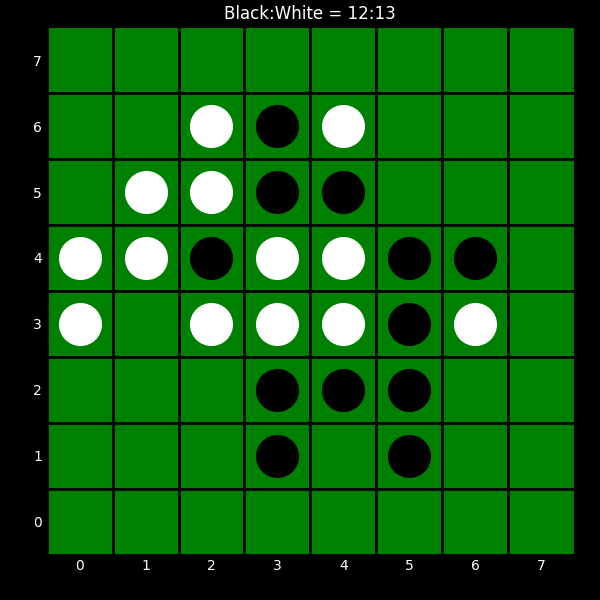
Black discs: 12
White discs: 13